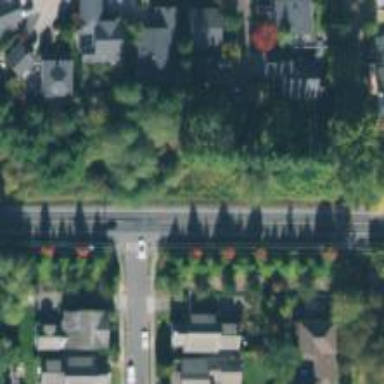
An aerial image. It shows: Uncontrolled road crossing with marked lines.